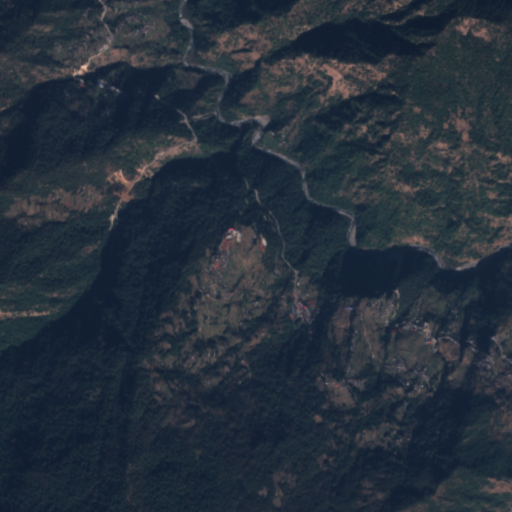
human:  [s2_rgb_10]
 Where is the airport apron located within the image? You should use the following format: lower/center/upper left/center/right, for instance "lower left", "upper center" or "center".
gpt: The airport apron is located in the center right of the image.
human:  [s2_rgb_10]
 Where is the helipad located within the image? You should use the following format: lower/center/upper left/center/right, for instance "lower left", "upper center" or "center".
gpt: The helipad is located in the center right of the image.
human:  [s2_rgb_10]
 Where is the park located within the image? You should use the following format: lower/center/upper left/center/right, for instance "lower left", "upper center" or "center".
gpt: There is no park in the image.